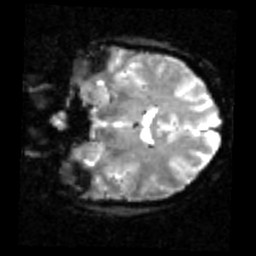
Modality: inplaneT2
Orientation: coronal
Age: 32
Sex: male